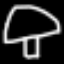
Label: mushroom